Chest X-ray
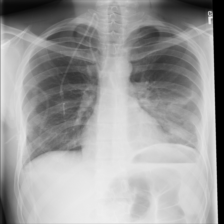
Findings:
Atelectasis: positive
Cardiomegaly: negative
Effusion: negative
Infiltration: negative
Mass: negative
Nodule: negative
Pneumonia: positive
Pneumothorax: negative
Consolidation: negative
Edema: negative
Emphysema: negative
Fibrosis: negative
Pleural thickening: negative
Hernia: negative